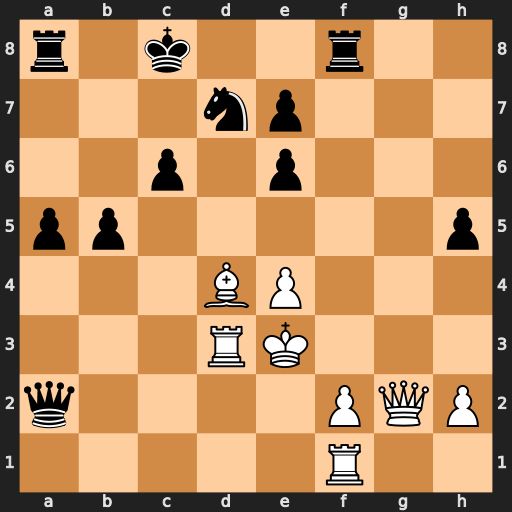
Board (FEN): r1k2r2/3np3/2p1p3/pp5p/3BP3/3RK3/q4PQP/5R2
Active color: w
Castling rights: -
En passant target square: -
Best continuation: Ra1 Qc2 Rc3 Qxf2+ Qxf2